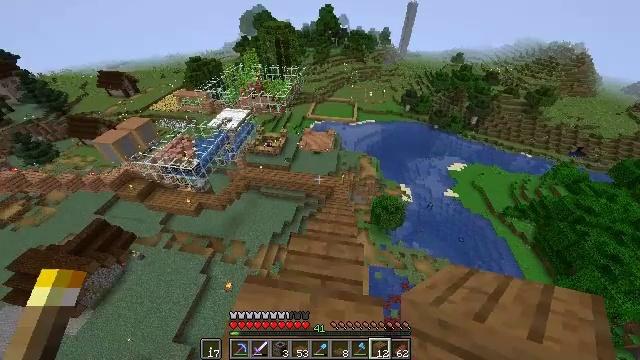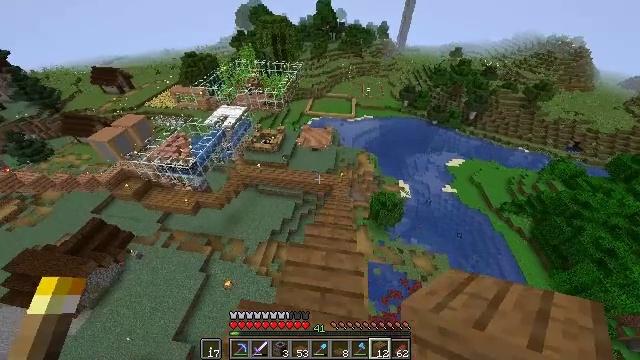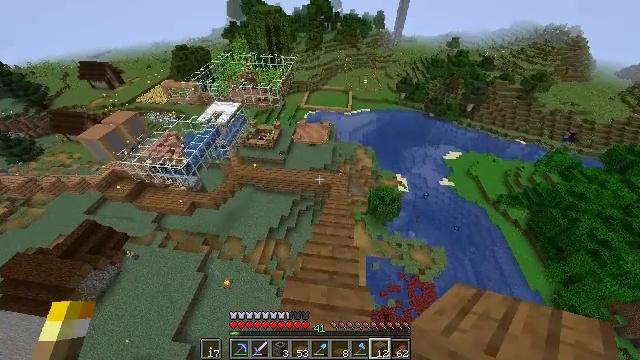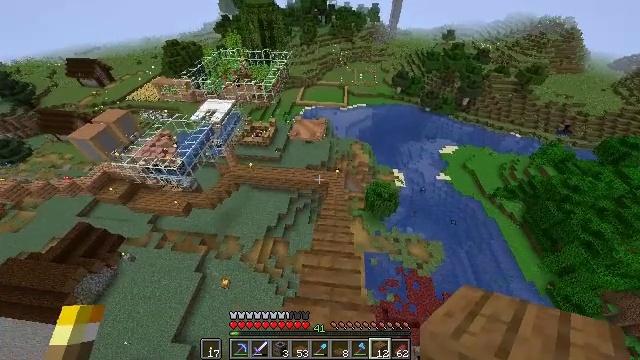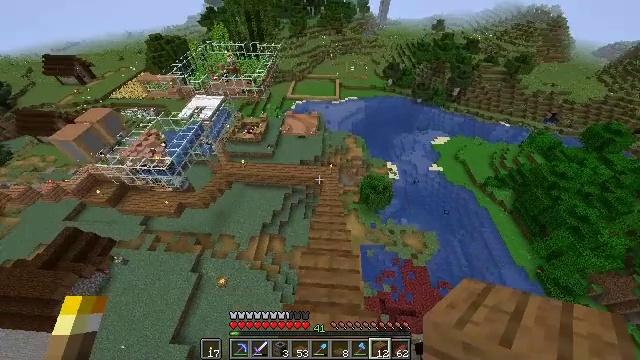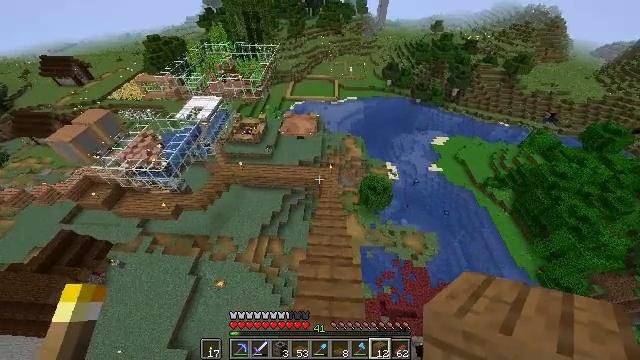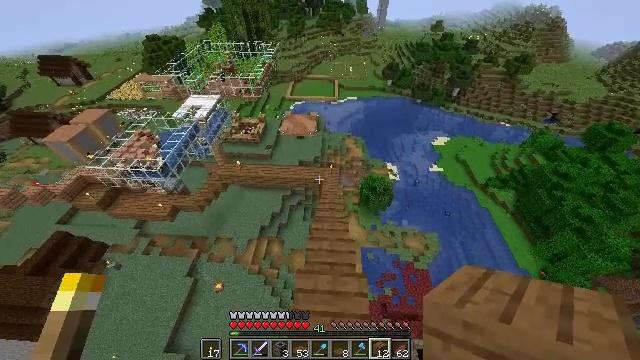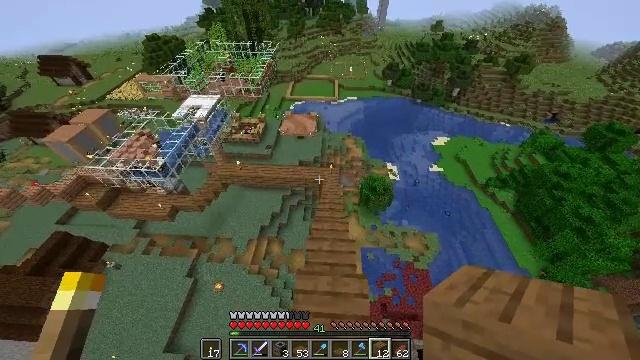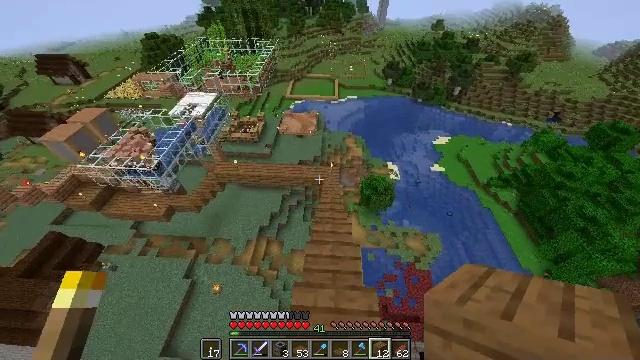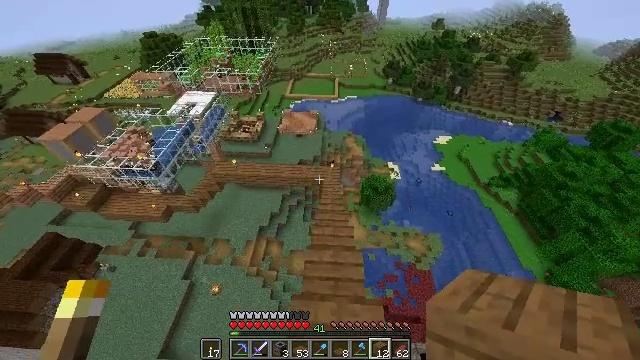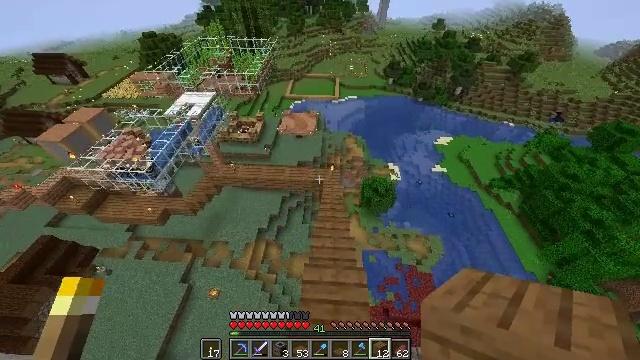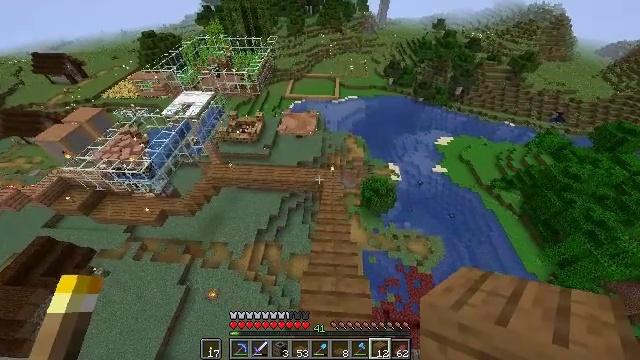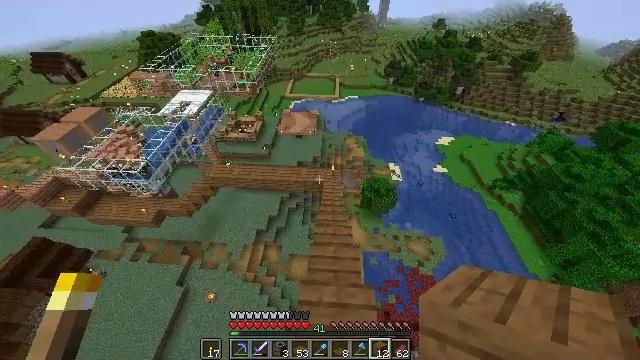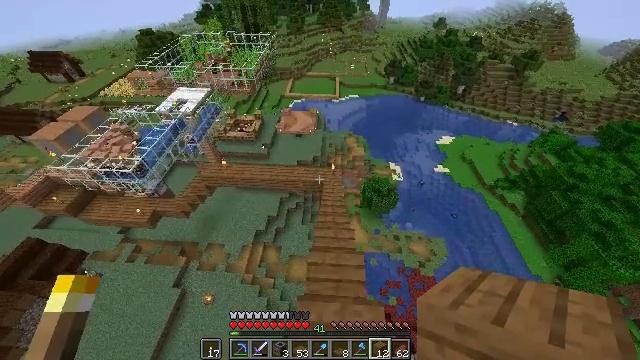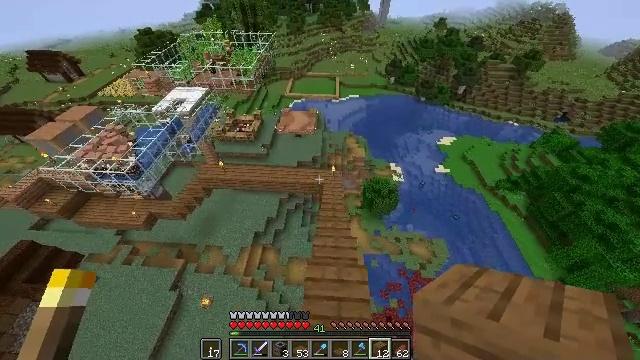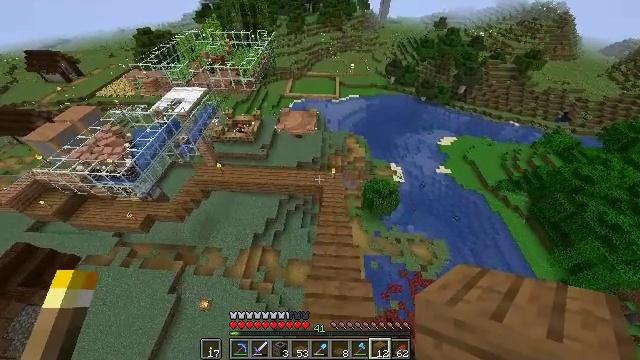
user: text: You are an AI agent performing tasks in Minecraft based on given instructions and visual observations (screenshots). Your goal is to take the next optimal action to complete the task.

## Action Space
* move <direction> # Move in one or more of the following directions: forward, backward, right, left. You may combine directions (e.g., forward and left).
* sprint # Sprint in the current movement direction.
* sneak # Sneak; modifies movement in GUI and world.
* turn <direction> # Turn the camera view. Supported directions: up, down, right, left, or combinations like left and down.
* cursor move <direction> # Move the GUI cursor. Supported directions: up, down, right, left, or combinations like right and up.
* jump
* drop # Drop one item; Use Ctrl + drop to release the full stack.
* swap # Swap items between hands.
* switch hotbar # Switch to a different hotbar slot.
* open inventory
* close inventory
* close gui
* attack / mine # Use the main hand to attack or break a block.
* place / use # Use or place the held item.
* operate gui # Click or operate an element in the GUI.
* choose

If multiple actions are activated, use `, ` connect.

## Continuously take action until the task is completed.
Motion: motion action
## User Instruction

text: Prepare rabbit stew on the crafting table.
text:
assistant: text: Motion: move forward
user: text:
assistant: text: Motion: move forward, turn right and down
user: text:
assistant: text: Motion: move forward, turn right and down
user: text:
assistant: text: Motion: move forward, sprint, turn right and down
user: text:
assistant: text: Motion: move forward, sprint
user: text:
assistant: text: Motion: move forward
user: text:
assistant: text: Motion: move forward
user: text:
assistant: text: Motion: move forward
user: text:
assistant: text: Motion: move forward
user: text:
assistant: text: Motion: move forward
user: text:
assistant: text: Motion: move forward, sprint
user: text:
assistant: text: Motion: move forward, sprint
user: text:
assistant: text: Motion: move forward, sprint
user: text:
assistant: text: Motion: move forward
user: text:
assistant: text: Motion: move forward
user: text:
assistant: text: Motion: move forward, sprint
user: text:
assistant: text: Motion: move forward, sprint
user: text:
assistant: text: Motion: move forward, sprint
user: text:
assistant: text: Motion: move forward, sprint
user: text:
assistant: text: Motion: move forward
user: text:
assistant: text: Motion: move forward
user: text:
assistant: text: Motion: move forward
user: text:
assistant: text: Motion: move forward, sprint
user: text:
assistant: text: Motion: move forward, sprint, turn right and down
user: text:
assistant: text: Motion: move forward, sprint
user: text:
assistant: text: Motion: move forward
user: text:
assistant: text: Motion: move forward, turn right
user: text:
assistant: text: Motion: move forward
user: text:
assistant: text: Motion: move forward, turn right
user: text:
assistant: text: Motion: move forward